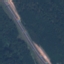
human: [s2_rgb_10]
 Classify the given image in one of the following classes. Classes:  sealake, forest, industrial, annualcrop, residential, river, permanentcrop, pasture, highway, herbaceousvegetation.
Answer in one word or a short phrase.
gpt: Highway